Interaction volume radius: 5 \u00c5
Interaction volume height: 20 \u00c5
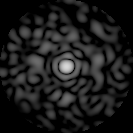
Disorder parameter: 0.8196